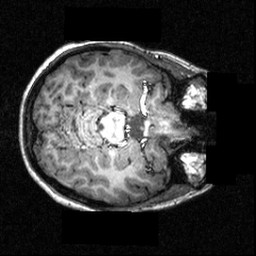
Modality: T1w
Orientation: axial
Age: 21
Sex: female
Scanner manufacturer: siemens
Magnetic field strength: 3.951 T
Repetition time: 1.5 s
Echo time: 0.00335 s